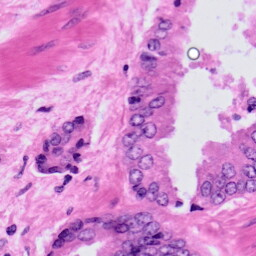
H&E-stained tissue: Prostate